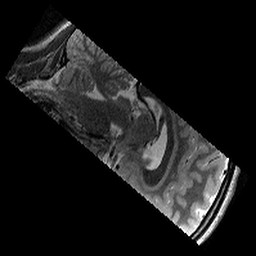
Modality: T2w
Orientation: sagittal
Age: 11
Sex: female
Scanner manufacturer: siemens
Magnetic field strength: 3 T
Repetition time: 9.23 s
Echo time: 0.067 s